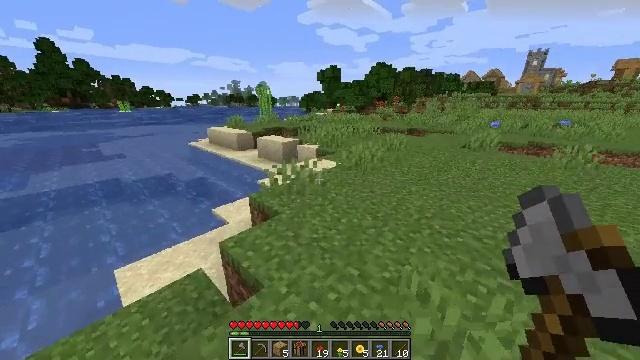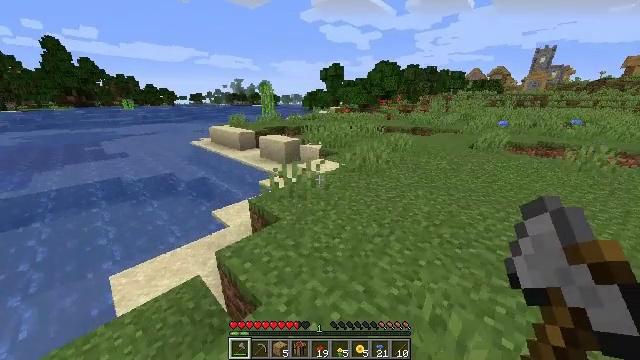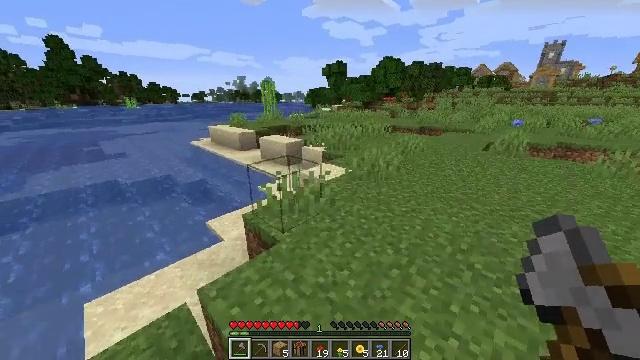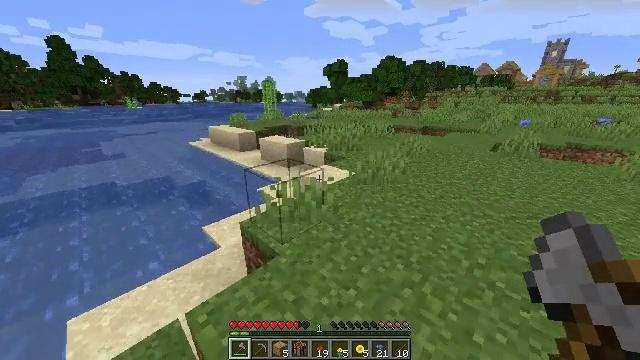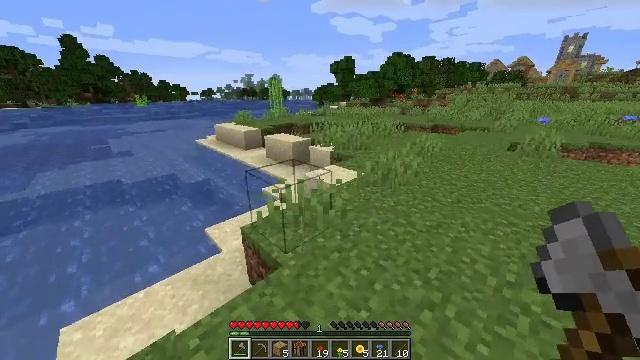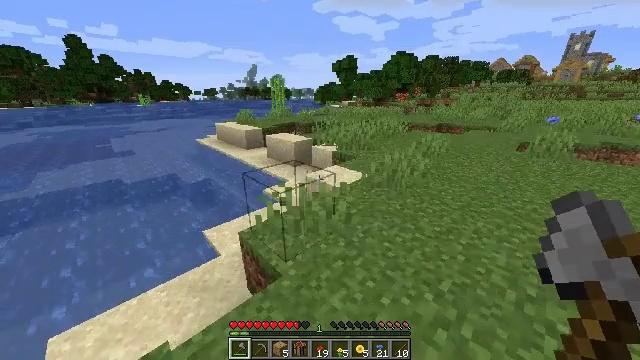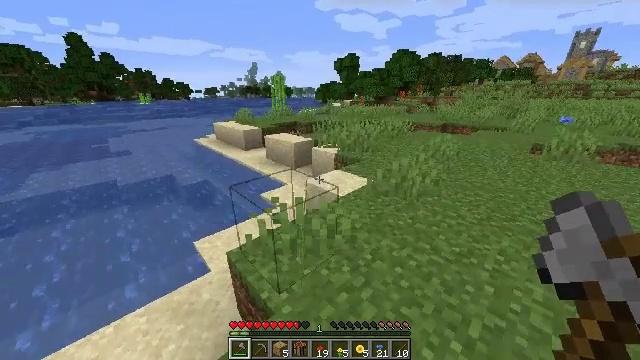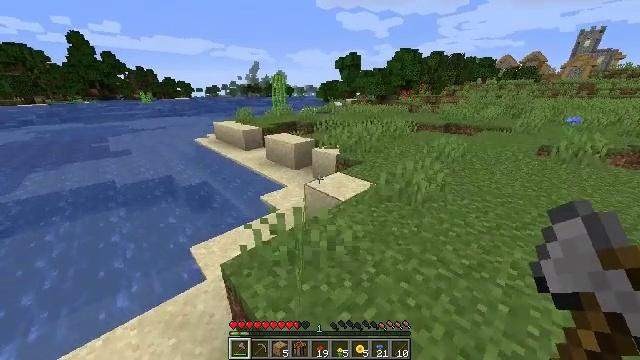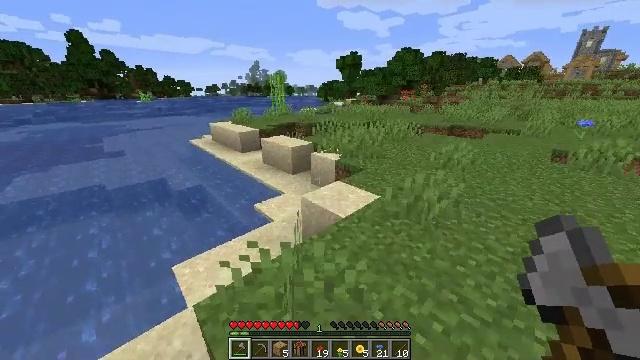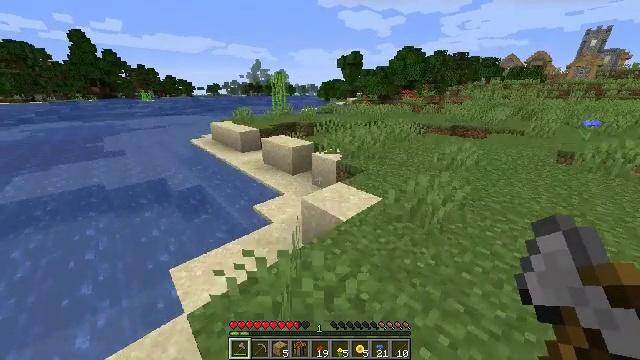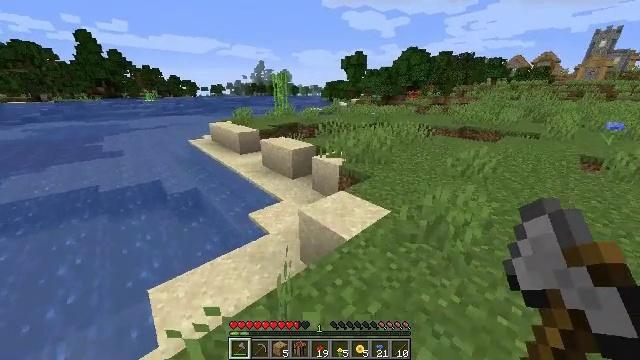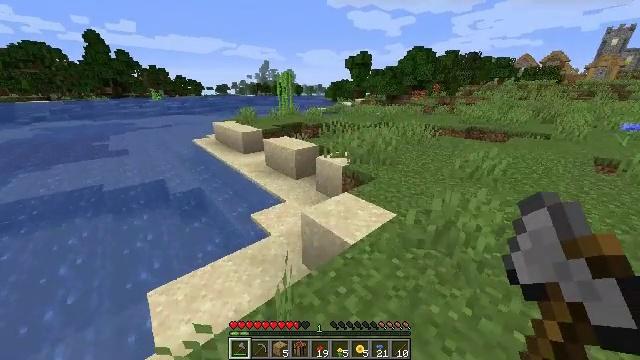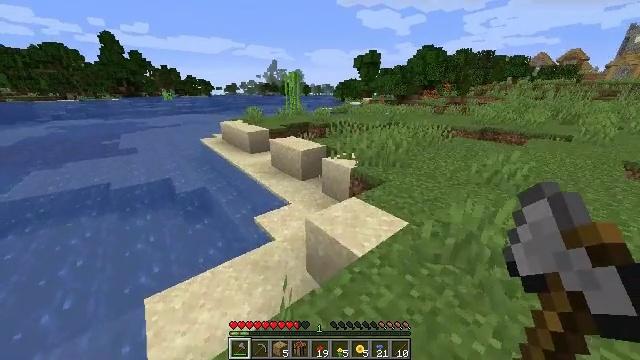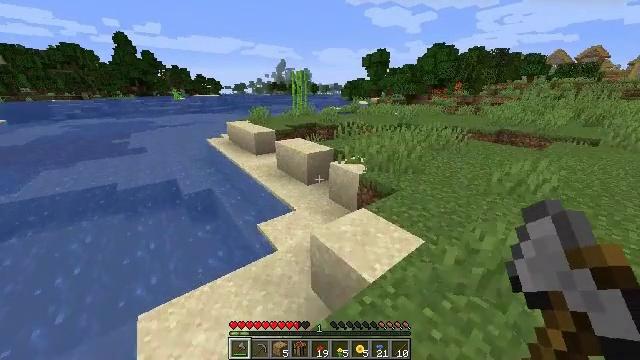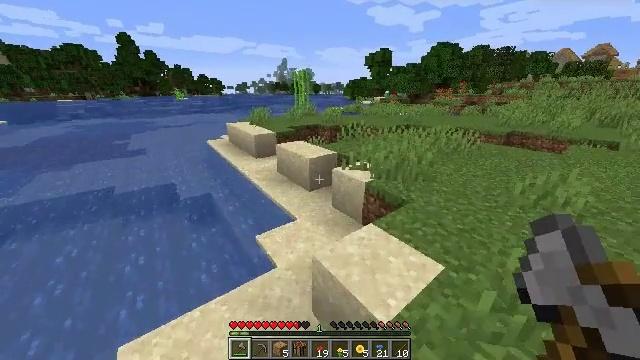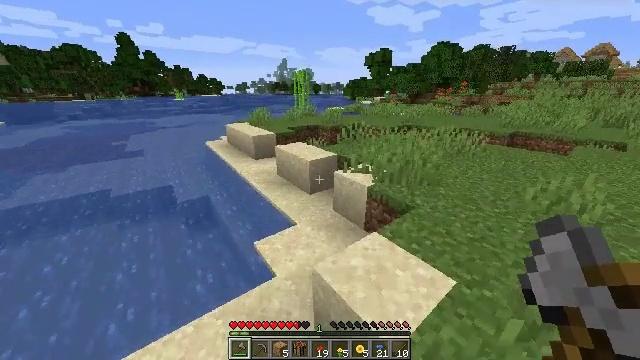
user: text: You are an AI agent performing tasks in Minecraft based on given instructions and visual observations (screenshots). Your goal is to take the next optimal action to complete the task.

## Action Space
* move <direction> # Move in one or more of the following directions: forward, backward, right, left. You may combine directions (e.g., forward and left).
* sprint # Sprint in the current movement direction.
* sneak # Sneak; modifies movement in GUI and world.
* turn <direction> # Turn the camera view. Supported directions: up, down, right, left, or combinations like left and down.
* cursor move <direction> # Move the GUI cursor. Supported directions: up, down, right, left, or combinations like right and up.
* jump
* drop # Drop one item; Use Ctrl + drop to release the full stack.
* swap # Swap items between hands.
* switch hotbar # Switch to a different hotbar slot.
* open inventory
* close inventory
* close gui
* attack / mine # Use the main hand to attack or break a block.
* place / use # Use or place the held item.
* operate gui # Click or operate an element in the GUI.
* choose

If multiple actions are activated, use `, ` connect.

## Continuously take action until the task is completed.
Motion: motion action
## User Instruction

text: Collect sugar cane near water sources.
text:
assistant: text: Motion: move forward
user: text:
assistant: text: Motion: move forward
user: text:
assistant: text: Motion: move forward
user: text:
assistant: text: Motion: move forward, turn left
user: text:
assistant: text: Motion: move forward
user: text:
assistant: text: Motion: move forward
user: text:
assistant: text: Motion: move forward
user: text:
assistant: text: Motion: move forward
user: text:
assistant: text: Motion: move forward
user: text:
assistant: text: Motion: move forward
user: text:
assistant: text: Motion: move forward, turn left
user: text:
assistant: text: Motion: move forward, turn left
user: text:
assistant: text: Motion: move forward, turn left
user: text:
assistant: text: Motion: move forward
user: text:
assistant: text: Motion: move forward
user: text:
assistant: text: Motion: move forward
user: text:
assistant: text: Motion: move forward
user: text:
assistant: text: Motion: move forward
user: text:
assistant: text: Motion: move forward
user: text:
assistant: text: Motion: move forward
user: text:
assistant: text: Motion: move forward
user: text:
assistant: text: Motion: move forward
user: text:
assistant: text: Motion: move forward
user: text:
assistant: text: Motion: move forward
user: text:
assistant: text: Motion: move forward
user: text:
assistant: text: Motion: move forward, jump
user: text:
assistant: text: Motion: move forward, turn left, jump
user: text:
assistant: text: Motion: move forward, turn left, jump
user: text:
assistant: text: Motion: move forward, turn left, jump
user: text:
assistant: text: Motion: move forward